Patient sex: M
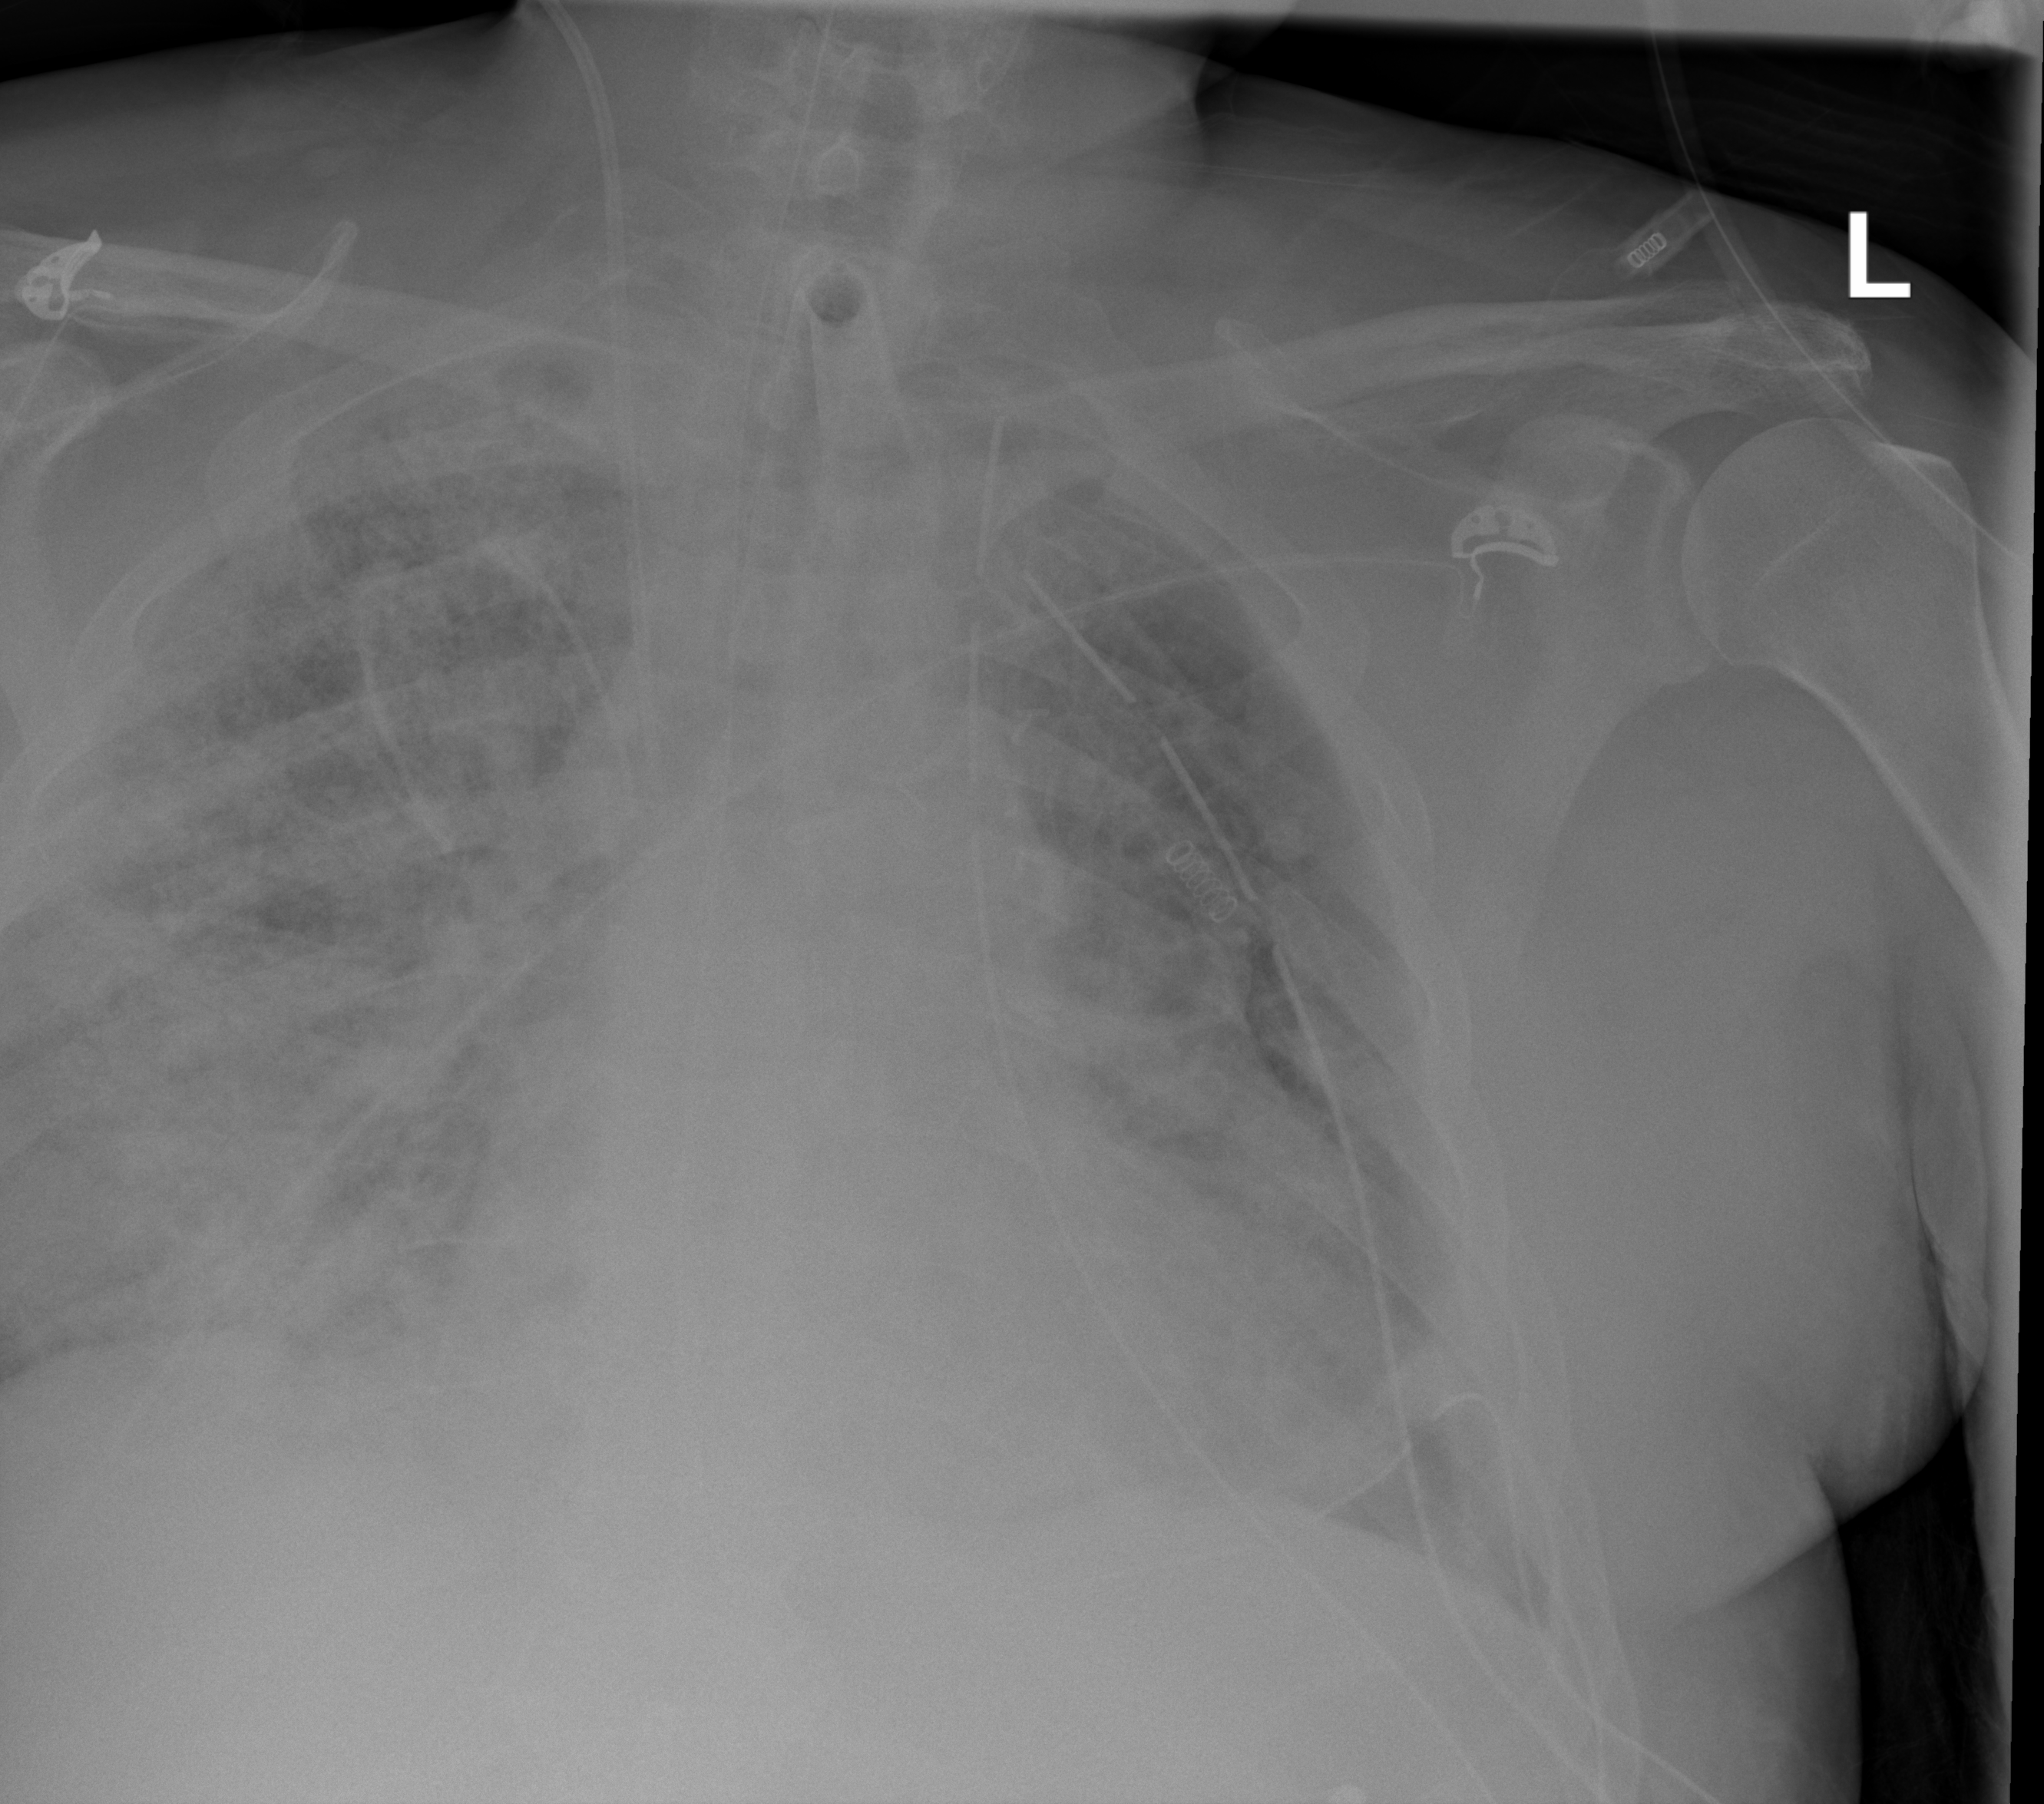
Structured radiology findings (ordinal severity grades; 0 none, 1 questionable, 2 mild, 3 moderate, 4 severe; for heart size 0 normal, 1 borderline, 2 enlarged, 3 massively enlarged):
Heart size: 2
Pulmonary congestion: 2
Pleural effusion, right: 2
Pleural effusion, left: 2
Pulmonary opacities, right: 3
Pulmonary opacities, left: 3
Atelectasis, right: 3
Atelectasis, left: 3